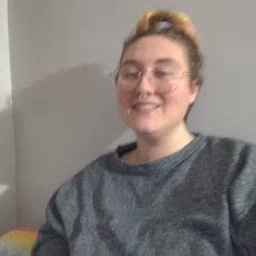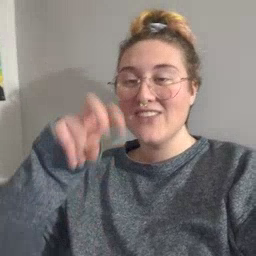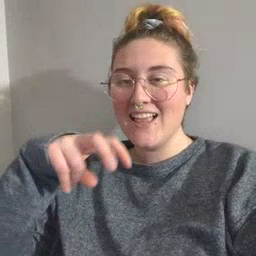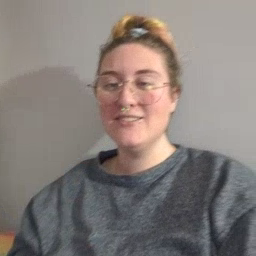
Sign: chair